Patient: sex M, age 38
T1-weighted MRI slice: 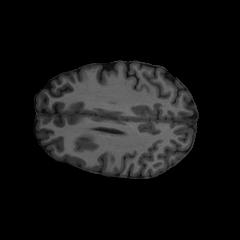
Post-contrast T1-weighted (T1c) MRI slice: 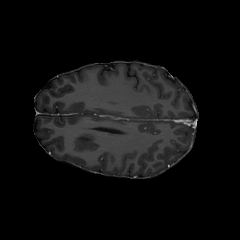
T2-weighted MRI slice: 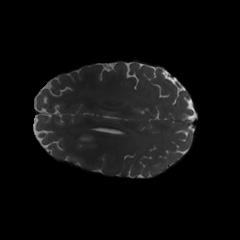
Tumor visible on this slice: yes
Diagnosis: Astrocytoma, IDH-mutant
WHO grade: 3